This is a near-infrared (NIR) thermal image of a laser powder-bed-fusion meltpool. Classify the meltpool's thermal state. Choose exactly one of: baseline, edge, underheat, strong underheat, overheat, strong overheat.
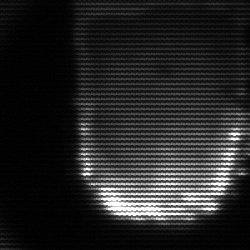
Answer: baseline